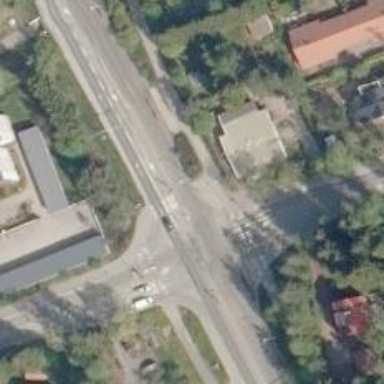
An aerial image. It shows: Asphalt cycleway with crossing.